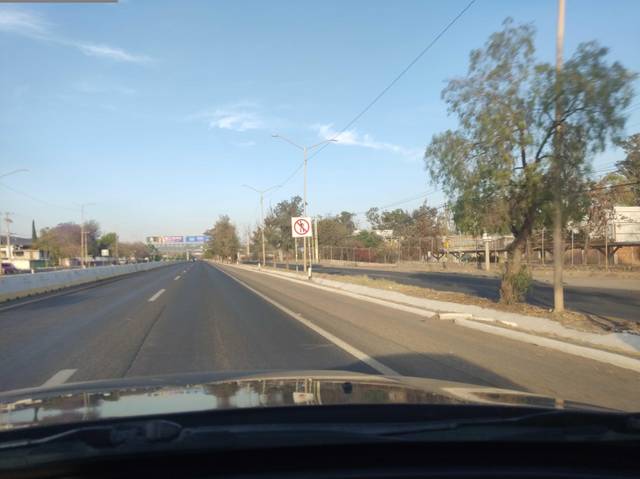
Region: Mexico
Coordinates: 20.95, -101.396